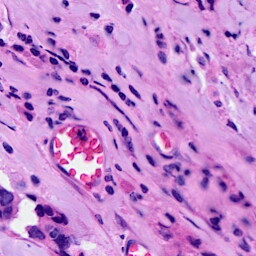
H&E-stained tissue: Breast